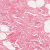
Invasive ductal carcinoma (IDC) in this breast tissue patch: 0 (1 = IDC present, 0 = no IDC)